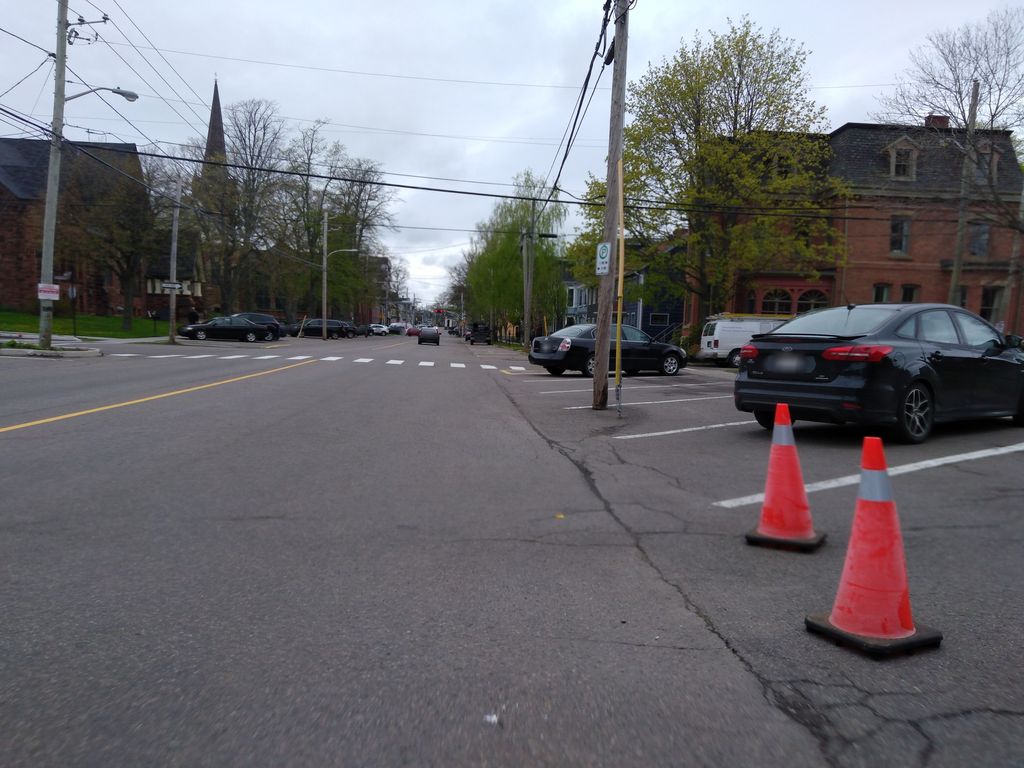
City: charlottetown